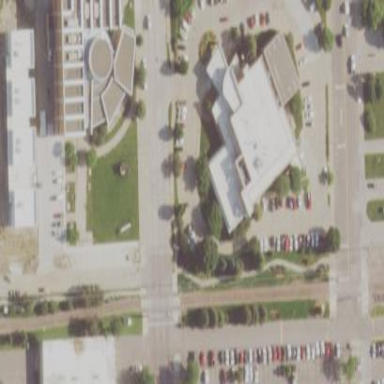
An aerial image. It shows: Healthcare clinic.